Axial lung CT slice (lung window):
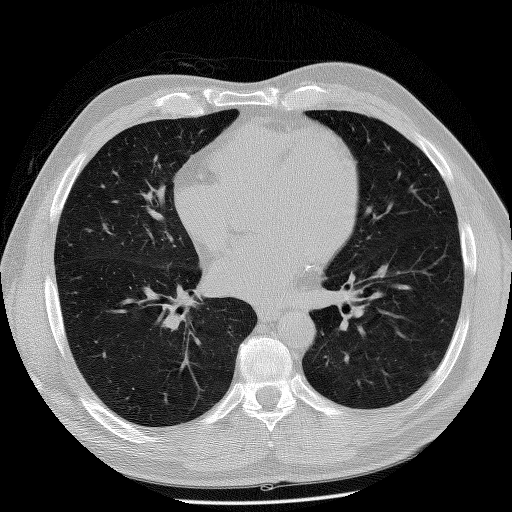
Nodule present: no